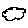
Label: cloud